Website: crate-barrel
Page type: customer-info-address
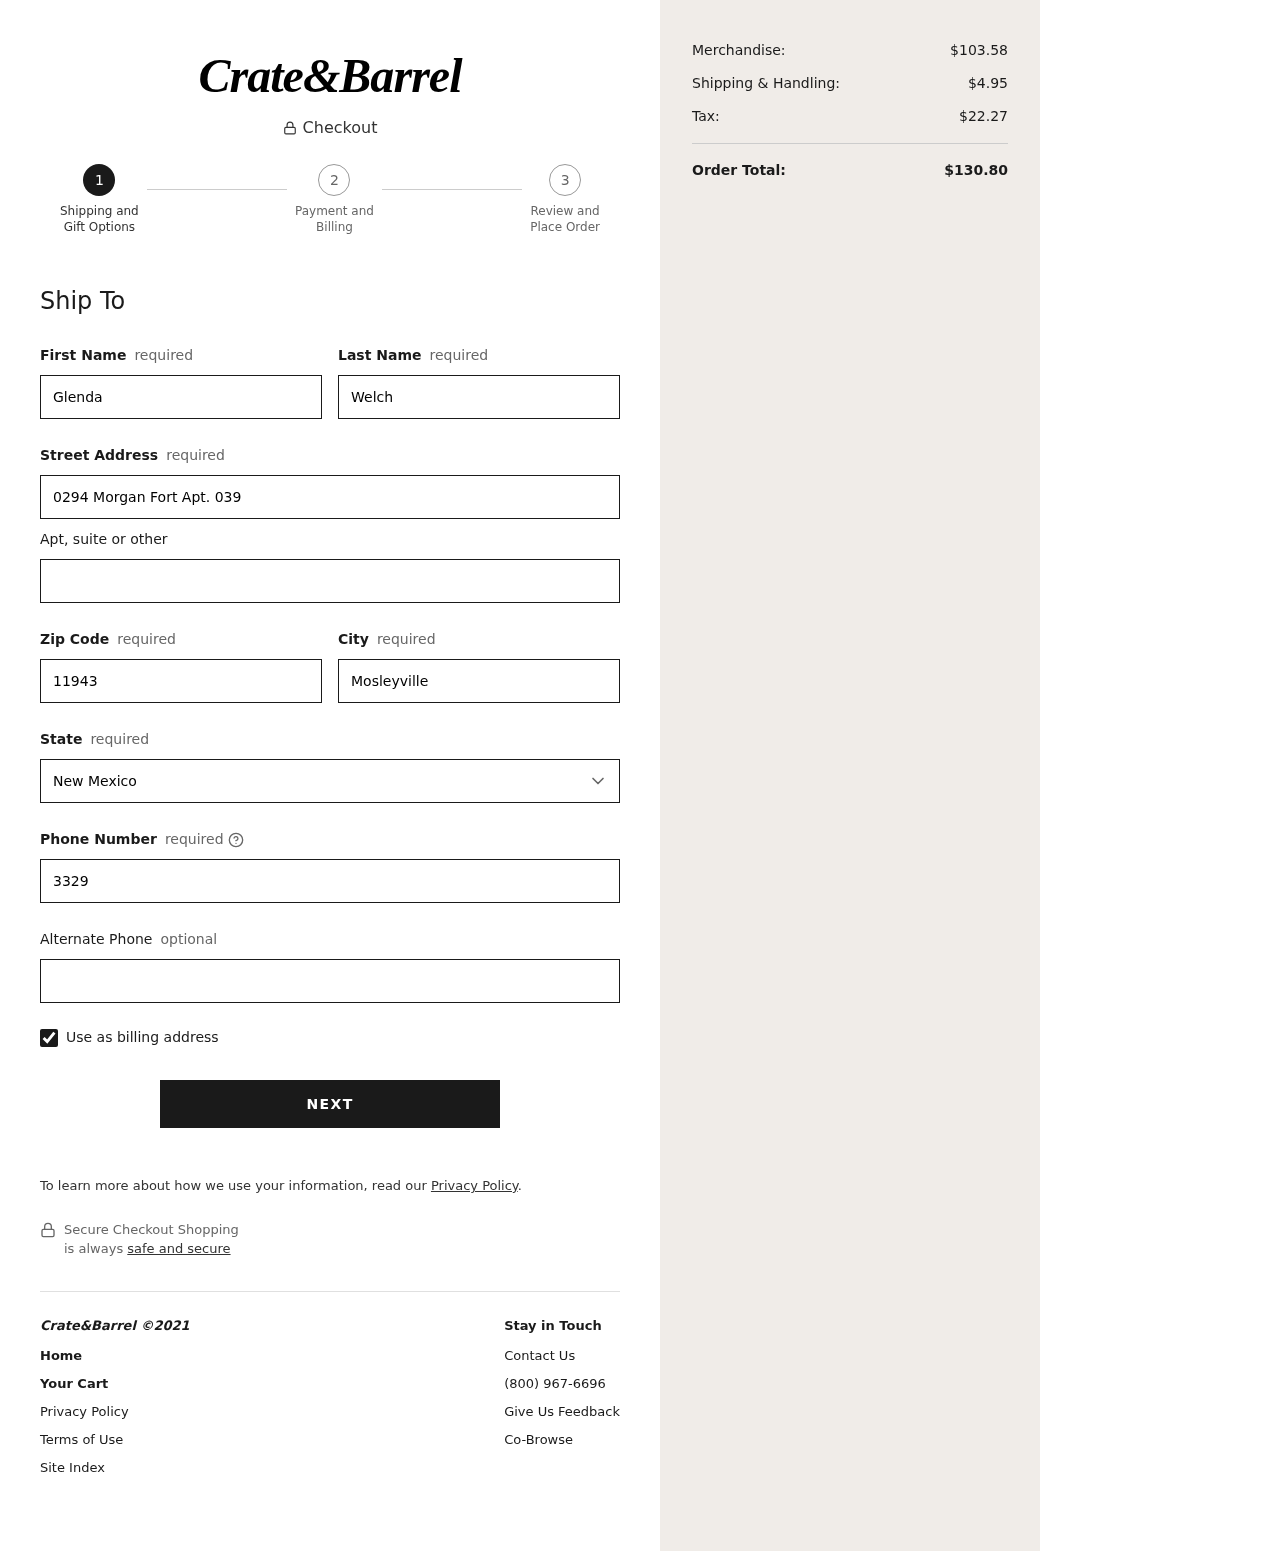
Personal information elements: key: PII_STATE
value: New Mexico
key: PII_FIRSTNAME
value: Glenda
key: PII_LASTNAME
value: Welch
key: PII_STREET
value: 0294 Morgan Fort Apt. 039
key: PII_POSTCODE
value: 11943
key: PII_CITY
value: Mosleyville
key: PII_PHONE
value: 3329246623
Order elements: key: ORDER_SUBTOTAL
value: $103.58
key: ORDER_SHIPPING_COST
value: $4.95
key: ORDER_TAX
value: $22.27
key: ORDER_TOTAL
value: $130.80